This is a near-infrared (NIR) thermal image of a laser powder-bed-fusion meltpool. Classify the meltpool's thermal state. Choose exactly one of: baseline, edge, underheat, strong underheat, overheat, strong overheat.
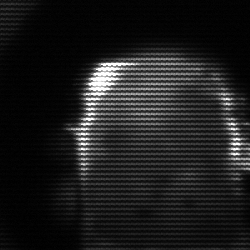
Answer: baseline